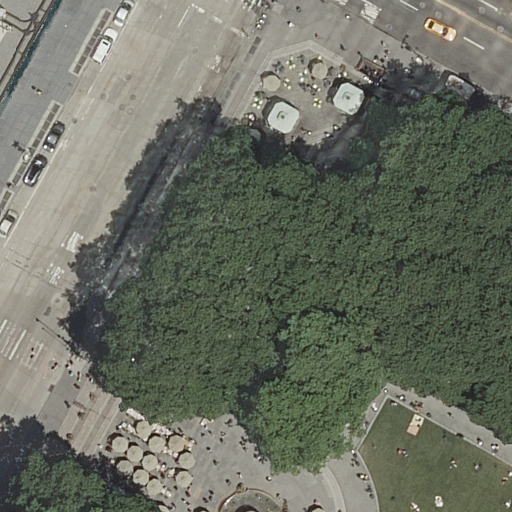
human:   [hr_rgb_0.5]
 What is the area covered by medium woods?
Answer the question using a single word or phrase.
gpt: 0m2

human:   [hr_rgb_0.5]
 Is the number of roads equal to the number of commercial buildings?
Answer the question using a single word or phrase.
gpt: no

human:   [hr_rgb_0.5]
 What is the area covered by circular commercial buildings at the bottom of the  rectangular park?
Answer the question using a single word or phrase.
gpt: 0m2

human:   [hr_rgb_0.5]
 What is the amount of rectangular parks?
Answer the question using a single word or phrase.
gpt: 1

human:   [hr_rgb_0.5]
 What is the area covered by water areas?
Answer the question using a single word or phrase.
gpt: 0m2

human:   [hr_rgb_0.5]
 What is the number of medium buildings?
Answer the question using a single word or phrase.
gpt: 0

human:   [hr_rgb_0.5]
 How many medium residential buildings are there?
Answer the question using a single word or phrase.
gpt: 0

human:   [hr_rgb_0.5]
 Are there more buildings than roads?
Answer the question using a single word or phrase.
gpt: no

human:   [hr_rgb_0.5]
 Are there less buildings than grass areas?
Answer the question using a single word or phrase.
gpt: no

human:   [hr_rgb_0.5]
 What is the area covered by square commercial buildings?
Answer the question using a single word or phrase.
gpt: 0m2

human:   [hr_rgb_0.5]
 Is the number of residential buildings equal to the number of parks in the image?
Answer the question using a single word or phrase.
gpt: no

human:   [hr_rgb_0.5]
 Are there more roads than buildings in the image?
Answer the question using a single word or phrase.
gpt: yes

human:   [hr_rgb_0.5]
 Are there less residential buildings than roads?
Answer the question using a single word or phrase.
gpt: yes

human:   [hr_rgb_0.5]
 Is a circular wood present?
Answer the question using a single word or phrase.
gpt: no

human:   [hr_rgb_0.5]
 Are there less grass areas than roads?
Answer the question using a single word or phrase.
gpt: yes

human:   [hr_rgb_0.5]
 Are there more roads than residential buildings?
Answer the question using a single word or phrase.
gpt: yes

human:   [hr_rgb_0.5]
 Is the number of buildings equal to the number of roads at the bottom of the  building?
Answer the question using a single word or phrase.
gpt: no

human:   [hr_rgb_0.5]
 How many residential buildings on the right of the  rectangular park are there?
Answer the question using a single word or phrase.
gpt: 0

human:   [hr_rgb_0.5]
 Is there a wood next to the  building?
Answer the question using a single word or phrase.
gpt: yes

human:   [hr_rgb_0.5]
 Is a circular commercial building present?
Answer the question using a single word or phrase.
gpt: no

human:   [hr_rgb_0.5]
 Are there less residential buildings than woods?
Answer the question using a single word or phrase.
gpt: yes

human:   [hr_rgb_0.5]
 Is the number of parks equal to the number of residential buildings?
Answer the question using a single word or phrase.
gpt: no

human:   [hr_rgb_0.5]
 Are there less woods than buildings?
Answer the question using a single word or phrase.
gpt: no

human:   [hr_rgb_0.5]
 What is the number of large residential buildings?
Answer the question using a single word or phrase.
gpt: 0

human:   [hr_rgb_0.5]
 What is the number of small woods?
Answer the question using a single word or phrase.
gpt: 0

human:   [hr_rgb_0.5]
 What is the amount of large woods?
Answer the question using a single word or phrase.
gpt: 2

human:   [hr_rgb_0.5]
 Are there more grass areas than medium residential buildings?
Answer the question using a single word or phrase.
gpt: yes

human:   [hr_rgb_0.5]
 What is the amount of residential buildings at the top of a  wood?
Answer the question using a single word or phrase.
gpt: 0

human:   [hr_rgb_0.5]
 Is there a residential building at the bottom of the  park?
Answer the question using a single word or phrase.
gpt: no

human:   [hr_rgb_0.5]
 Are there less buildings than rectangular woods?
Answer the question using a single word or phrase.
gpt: no

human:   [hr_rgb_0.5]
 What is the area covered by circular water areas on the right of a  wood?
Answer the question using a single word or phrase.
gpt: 0m2

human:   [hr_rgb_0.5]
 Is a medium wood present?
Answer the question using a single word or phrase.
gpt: no

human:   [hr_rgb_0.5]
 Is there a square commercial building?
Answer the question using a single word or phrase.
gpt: no

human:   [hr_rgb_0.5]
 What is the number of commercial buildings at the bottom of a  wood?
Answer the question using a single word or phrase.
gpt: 0

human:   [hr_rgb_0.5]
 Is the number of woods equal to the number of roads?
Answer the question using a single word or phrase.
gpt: no

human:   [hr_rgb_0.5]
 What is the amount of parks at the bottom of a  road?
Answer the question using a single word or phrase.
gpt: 1